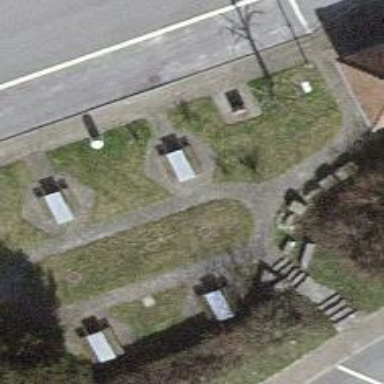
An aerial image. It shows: Picnic table located in leisure land area.